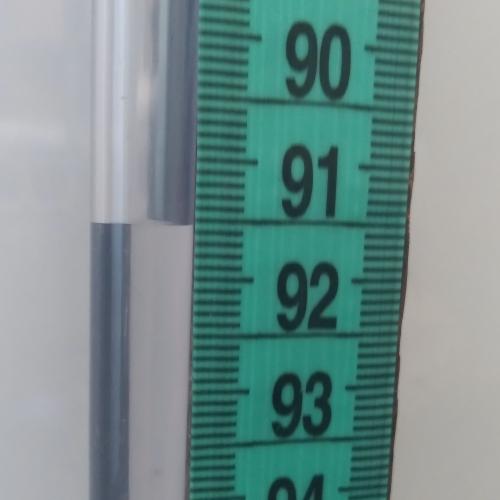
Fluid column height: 91.6 cm